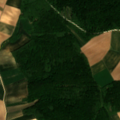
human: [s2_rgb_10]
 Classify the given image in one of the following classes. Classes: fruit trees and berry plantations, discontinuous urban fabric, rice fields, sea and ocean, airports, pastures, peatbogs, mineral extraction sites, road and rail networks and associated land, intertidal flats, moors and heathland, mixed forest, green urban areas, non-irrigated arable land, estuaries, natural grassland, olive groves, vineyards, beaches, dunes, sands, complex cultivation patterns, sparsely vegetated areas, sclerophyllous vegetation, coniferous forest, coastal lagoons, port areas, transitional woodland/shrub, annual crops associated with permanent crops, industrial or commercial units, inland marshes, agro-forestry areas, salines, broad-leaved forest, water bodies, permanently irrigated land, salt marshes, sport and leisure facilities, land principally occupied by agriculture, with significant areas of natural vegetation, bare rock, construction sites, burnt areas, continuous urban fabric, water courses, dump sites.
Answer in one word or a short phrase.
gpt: non-irrigated arable land, broad-leaved forest